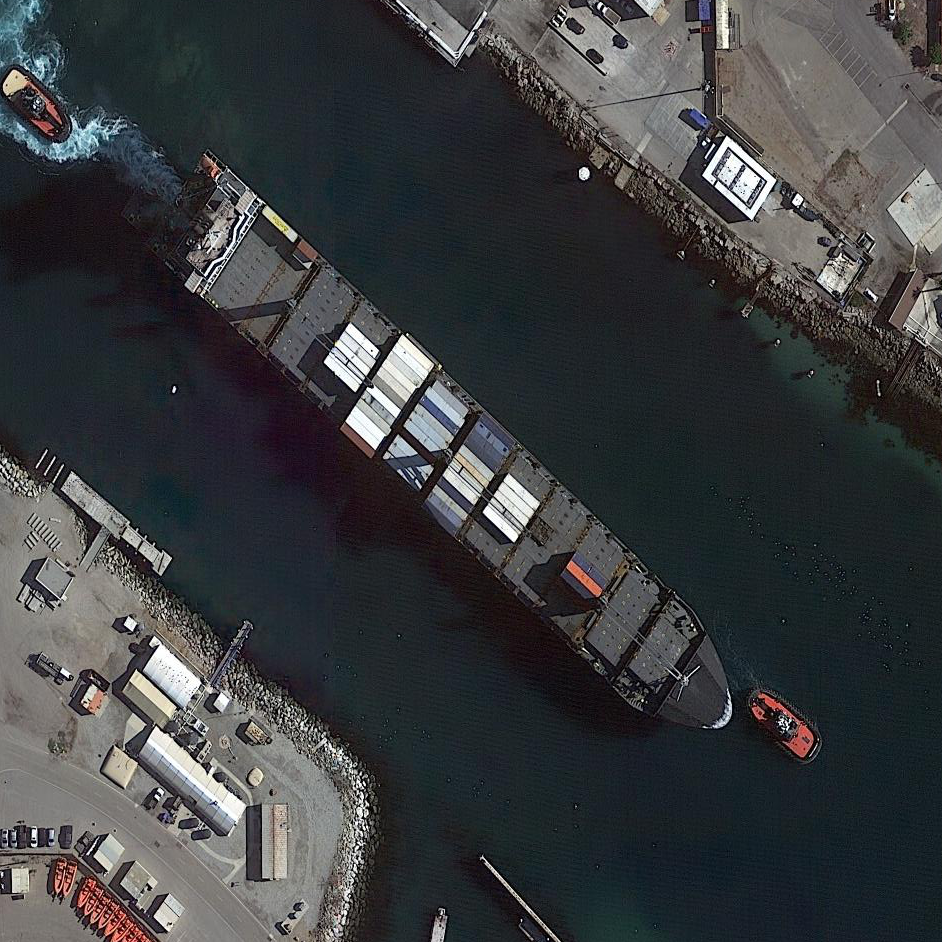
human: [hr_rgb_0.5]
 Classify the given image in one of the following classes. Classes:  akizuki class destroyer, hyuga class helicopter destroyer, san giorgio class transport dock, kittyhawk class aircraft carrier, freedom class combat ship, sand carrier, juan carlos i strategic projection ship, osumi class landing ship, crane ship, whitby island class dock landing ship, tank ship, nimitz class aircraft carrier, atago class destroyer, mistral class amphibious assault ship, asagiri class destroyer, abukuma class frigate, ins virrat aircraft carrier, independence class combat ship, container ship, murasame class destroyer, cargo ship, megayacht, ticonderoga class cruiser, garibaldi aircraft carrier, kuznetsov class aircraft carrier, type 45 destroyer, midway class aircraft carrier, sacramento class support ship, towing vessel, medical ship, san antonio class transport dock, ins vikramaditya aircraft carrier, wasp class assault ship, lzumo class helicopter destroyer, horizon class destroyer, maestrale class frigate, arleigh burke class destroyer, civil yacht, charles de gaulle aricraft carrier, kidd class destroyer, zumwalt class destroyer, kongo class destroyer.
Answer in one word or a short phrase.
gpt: Container ship